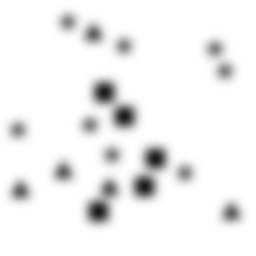
Squares: 5
Triangles: 5
Stars: 8
Total shapes: 18